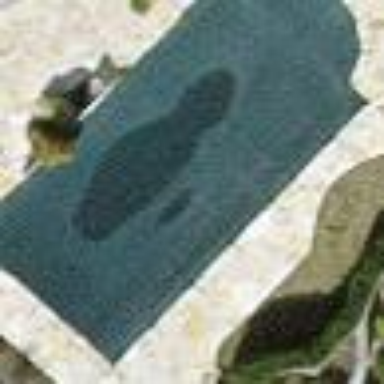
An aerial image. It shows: Swimming pool located in leisure land.